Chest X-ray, AP view. Patient: 37 years old, sex M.
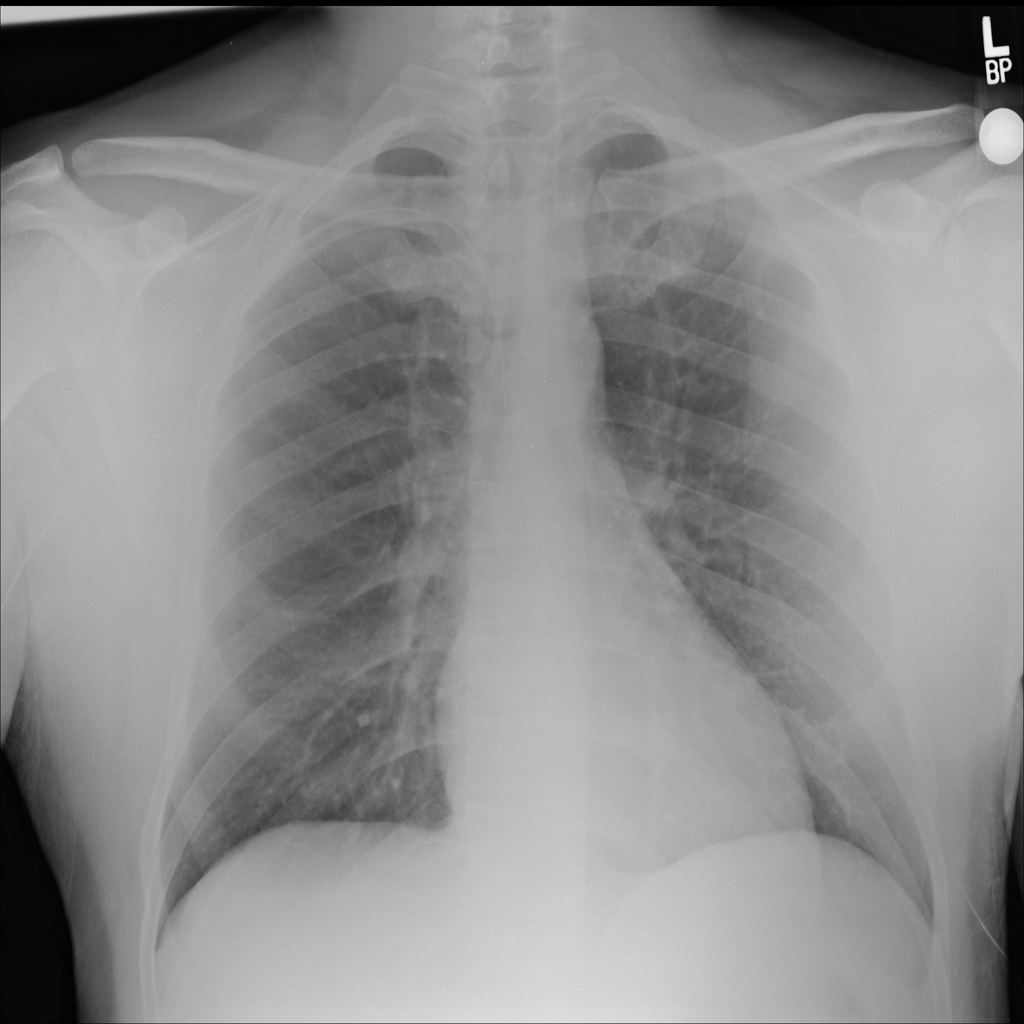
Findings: No Finding